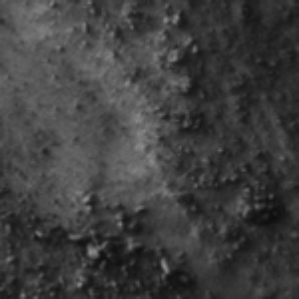
Label: frost